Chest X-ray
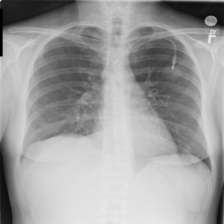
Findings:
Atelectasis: negative
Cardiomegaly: negative
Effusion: negative
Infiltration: negative
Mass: negative
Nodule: negative
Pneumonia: negative
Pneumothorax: negative
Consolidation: negative
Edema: negative
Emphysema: negative
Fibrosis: negative
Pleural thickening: negative
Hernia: negative